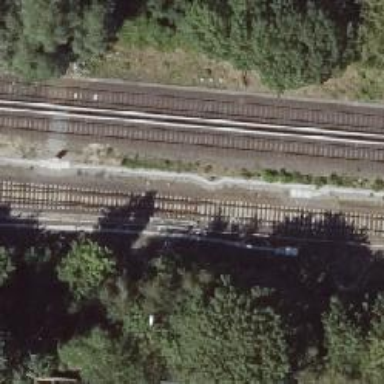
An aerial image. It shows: Railway switch with the turnout side on the left.